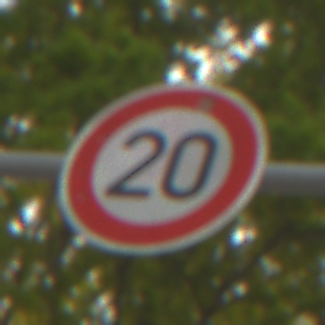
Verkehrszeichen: Geschwindigkeit20
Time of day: SunriseSunset
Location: Outdoor (RoadRail)
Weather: Clear
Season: NotSpecified
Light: Natural